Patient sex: F
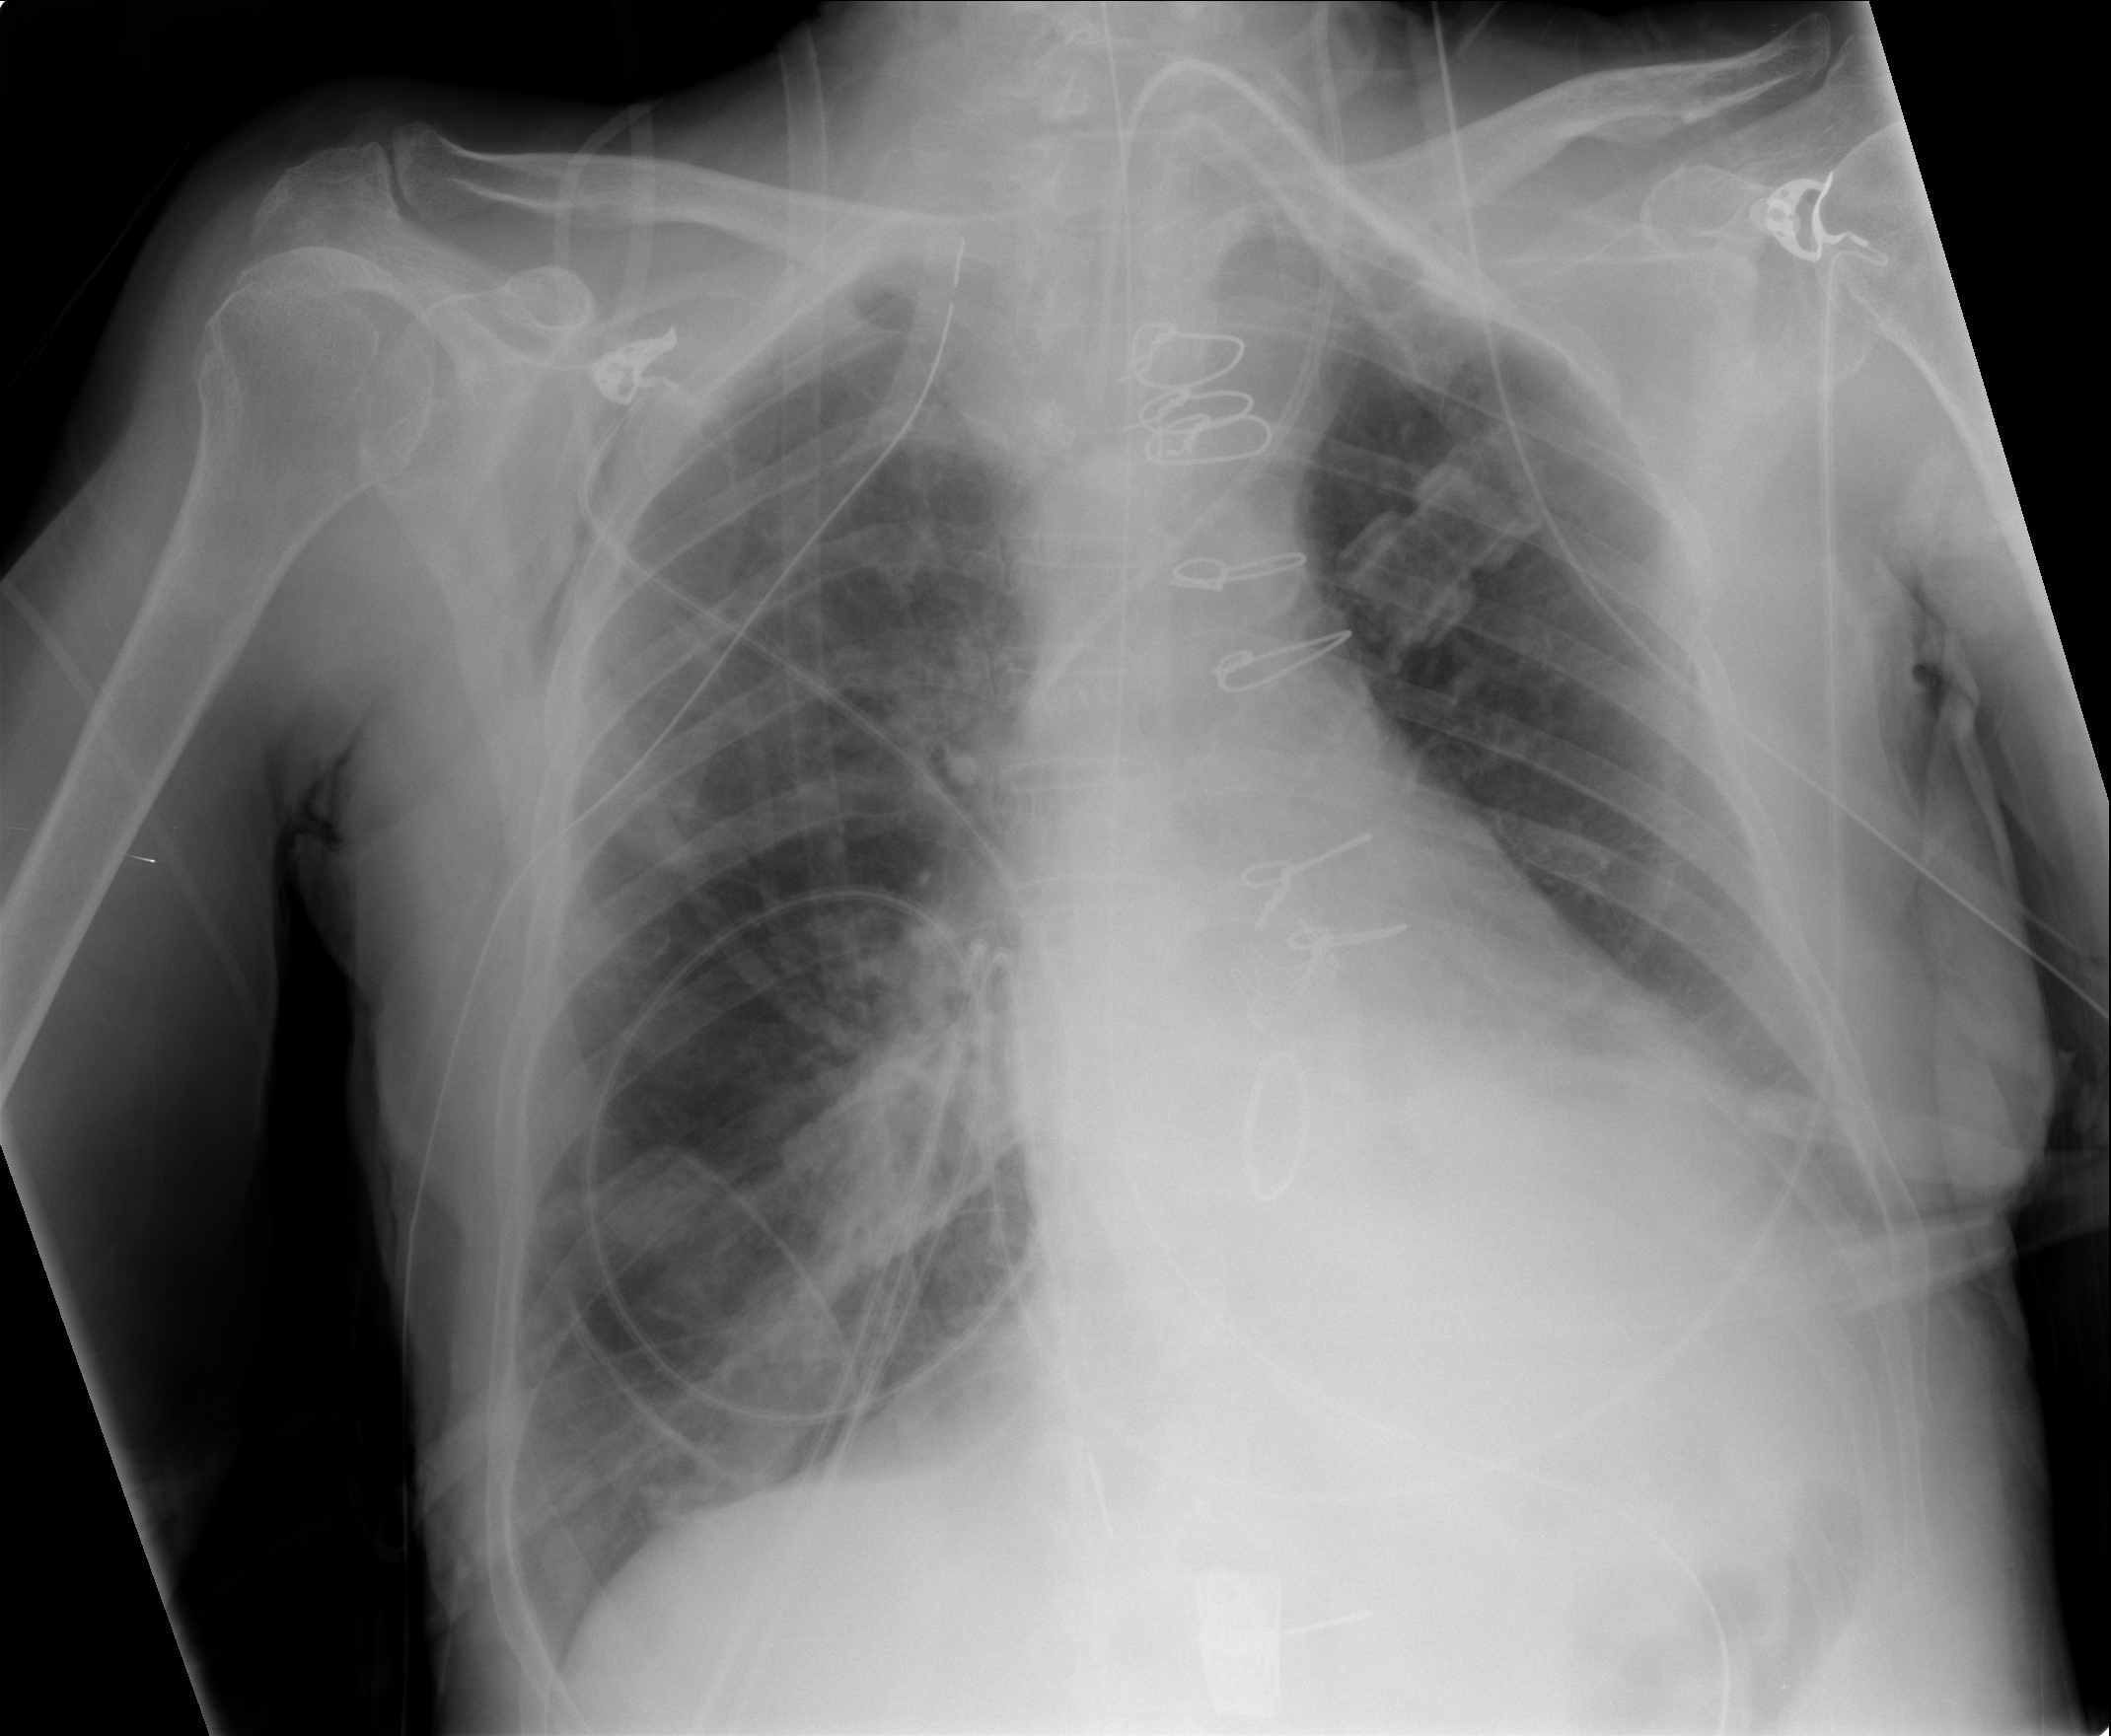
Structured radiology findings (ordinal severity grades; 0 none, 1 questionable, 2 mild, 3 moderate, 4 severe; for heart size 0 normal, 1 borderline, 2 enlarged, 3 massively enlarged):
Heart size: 0
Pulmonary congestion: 0
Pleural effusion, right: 0
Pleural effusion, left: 2
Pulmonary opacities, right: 2
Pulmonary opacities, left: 0
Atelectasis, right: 2
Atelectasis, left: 2